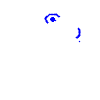
Particle: electron